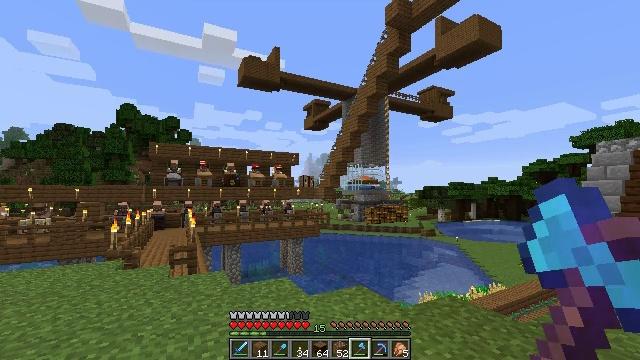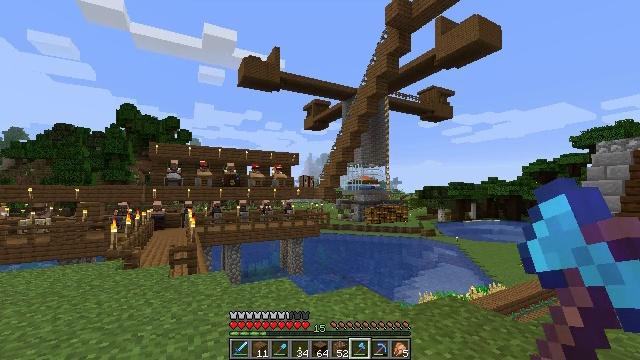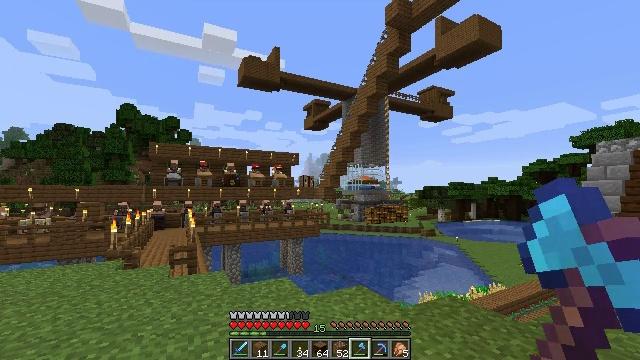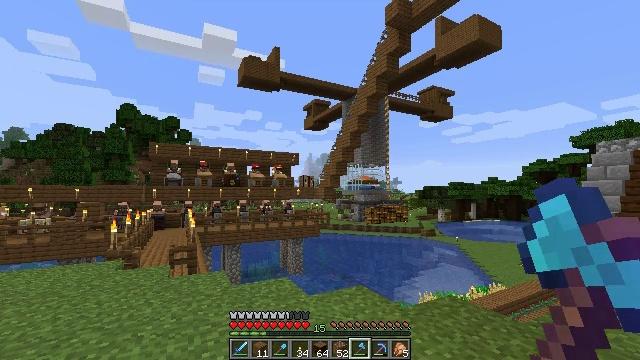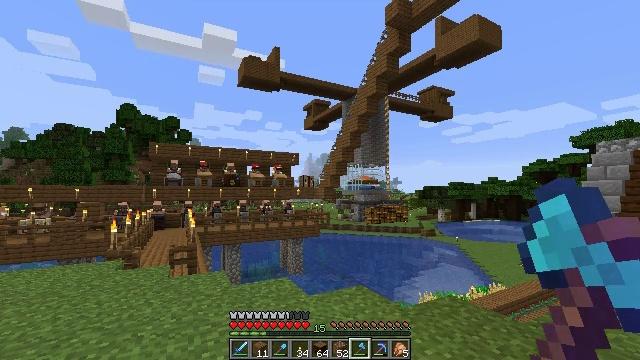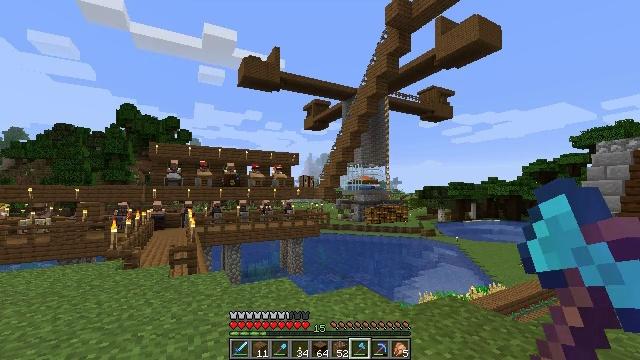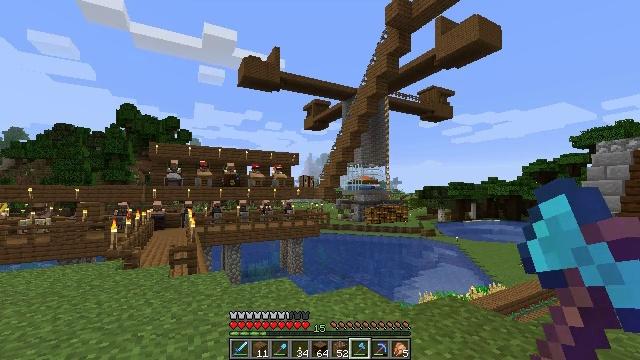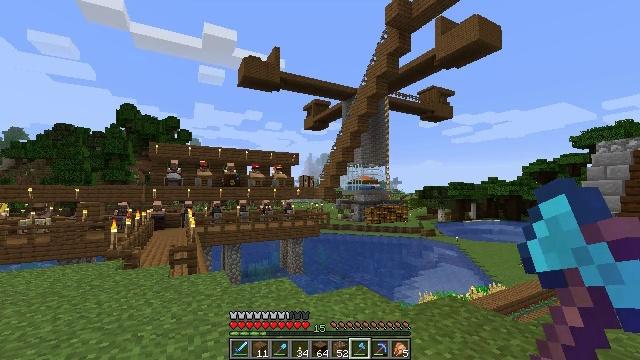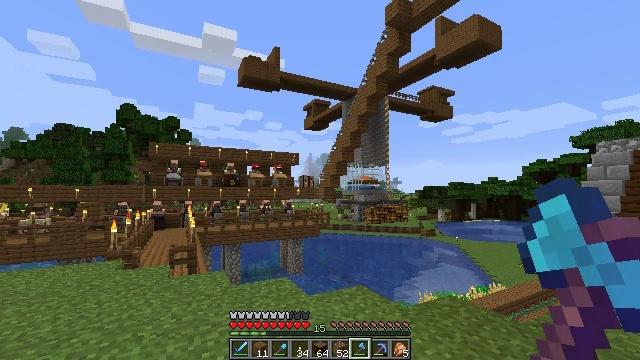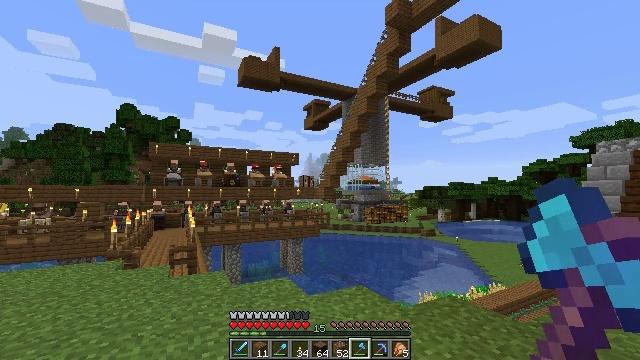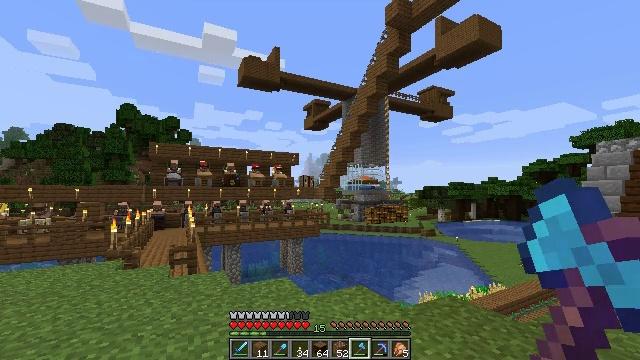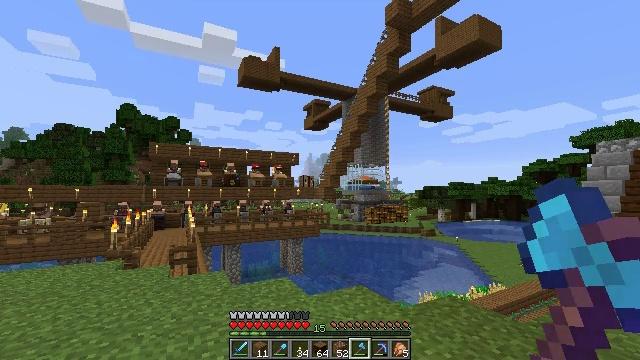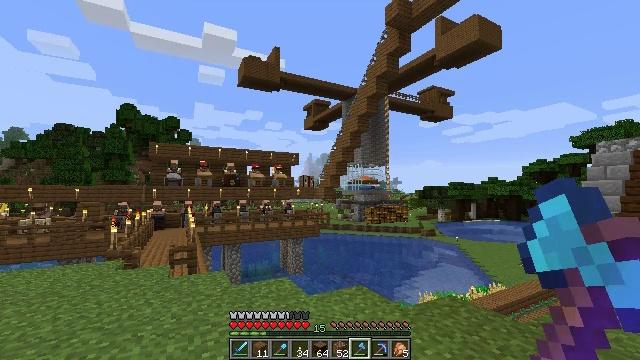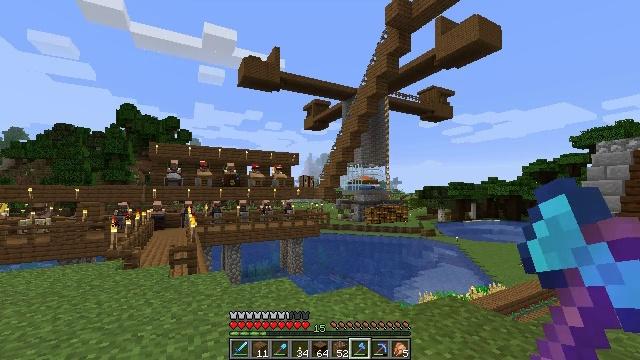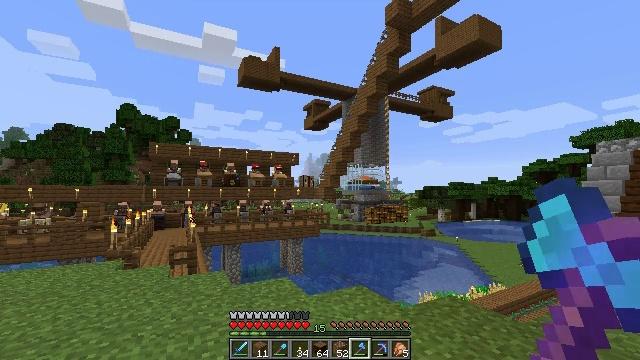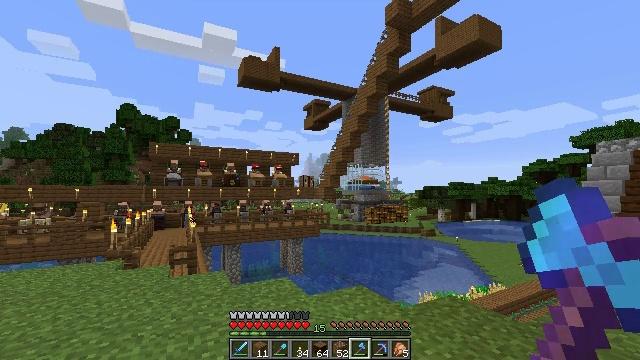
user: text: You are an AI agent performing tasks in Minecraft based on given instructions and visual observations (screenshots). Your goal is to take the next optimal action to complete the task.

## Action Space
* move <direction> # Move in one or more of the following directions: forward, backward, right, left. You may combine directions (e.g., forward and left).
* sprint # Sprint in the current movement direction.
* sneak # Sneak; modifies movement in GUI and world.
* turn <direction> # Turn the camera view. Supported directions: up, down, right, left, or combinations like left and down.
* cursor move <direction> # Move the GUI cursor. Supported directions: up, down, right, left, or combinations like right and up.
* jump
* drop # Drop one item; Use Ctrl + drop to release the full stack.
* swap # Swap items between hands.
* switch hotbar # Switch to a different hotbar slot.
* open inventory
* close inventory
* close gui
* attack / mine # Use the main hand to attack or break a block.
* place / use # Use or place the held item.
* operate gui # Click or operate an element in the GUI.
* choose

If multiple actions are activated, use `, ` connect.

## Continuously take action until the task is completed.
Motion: motion action
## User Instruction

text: Make a spruce pressure plate at the crafting table.
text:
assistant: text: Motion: no_op
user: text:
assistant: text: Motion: no_op
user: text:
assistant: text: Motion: no_op
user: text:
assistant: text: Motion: no_op
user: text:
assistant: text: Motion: no_op
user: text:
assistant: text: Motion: no_op
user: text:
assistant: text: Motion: no_op
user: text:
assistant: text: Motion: no_op
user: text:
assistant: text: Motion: no_op
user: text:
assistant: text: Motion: no_op
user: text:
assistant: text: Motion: no_op
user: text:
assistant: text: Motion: no_op
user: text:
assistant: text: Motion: no_op
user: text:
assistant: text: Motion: no_op
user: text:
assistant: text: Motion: no_op
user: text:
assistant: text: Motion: no_op
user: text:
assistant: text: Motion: no_op
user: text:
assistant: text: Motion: no_op
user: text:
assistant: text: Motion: no_op
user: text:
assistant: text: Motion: no_op
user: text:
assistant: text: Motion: no_op
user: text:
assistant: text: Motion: no_op
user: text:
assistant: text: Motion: no_op
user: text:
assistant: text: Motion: no_op
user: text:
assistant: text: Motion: no_op
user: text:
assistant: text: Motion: no_op
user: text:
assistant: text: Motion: no_op
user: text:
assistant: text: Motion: no_op
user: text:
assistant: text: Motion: no_op
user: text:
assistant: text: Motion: no_op